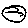
Label: circle